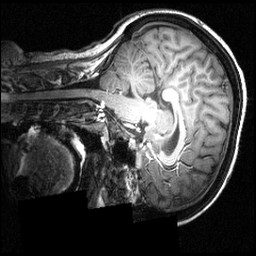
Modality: T1w
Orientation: sagittal
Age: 26
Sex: female
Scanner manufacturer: siemens
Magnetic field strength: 3.951 T
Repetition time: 1.5 s
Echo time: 0.00335 s